Question: I have a generic class like this:
'''
public class StationProperty<T> : StationProperty
{
public StationProperty()
{
}
public StationProperty(int id, T val, string desc = "")
{
Id = id;
Desc = desc;
Value = val;
}
public int Id { get; set; }
public string Desc { get; set; }
public T Value { get; set; }
}
'''
Notice the inheritance, this I'll explain later but the abstract class looks like this:
'''
public interface StationProperty
{
}
'''
As you can see nothing fancy - and no explicit properties.
Thanks to this mechanism I can pass around a List of these items like this:
'''
var props = new List<StationProperty>();
props.Add(new StationProperty<bool>(39, true));
props.Add(new StationProperty<int>(41, 1));
'''
So far this is all going smooth, but now I would expect to be able to do a :
'''
Foreach(var prop in props)
{
//prop.Id
//prop.Desc
//and most importantly prop.Value.GetType or prop.GetType
}
'''
Instead these properties are missing:

If I manually add the properties to the abstract class then I can solve Id and Desc, but I would most likely need to add an object type for Value, and this would negate the reason for using generics in the first place.
So my question is, Can what I want be done? And where am I going wrong.
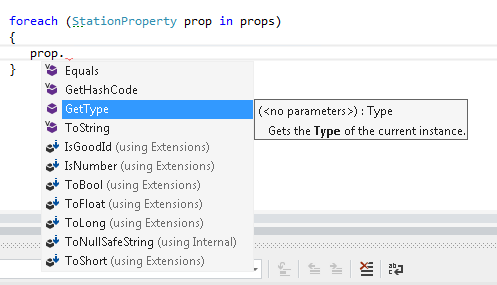
Answer: Are you looking for code like below?
You can always get the type but only read the value as 'object' when you are using the interface, the generic class can also get you the strongly typed value and allow you to set. You could also allow Value to be set via the interface and throw an exception if it is not the right type.
'''
public class StationProperty<T> : StationProperty
{
public StationProperty()
{
}
public StationProperty(int id, T val, string desc = "")
{
Id = id;
Desc = desc;
Value = val;
}
public int Id { get; set; }
public string Desc { get; set; }
public T Value { get; set; }
object StationProperty.Value
{
get { return Value; }
}
public Type ValueType
{
get { return typeof (T); }
}
}
public interface StationProperty
{
int Id { get; set; }
string Desc { get; set; }
object Value { get; }
Type ValueType { get; }
}
'''